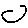
Label: circle